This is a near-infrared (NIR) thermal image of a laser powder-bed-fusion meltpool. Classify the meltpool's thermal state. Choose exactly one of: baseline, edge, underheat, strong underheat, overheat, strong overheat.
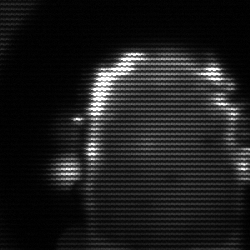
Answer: baseline